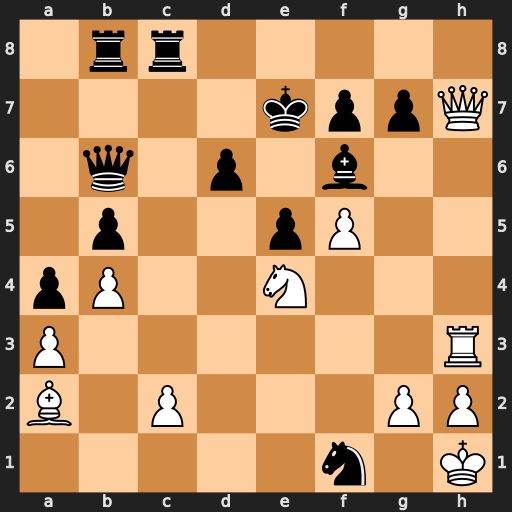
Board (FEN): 1rr5/4kppQ/1q1p1b2/1p2pP2/pP2N3/P6R/B1P3PP/5n1K
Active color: w
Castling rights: -
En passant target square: -
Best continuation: Nxf6 Qd4 Qxg7 Ng3+ hxg3